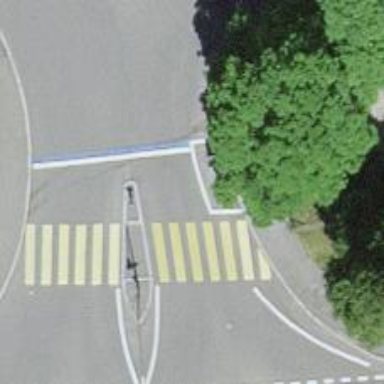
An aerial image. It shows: Uncontrolled crossing with central island on the road.